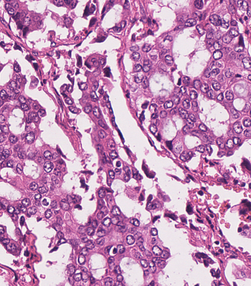
Tumor epithelial tissue: yes
Tumor-associated stroma tissue: yes
Normal tissue: no